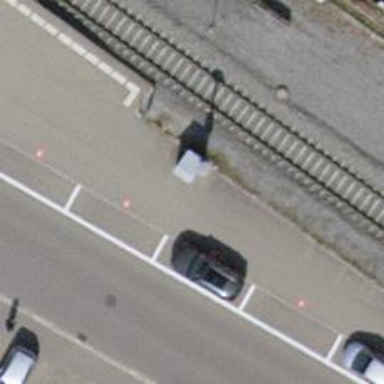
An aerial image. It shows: Parking lane designated for parking.